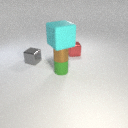
small green rubber cylinder below large cyan rubber cube